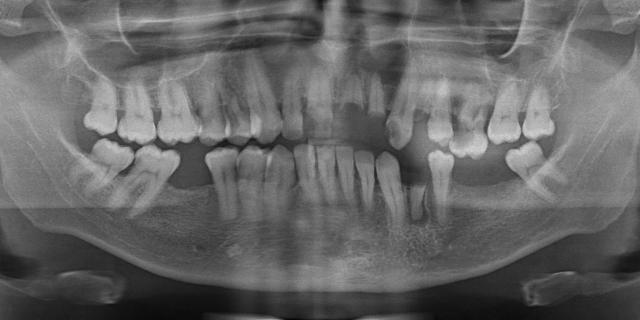
adult